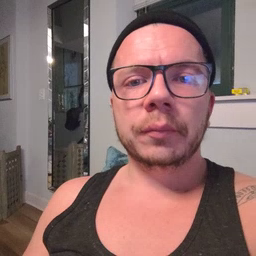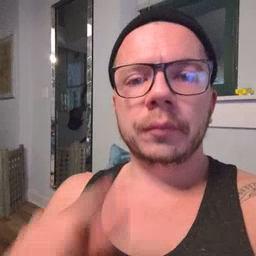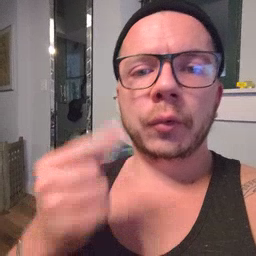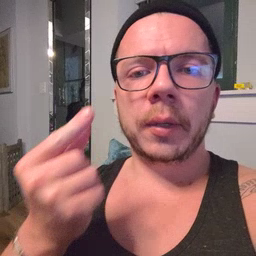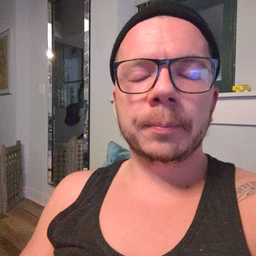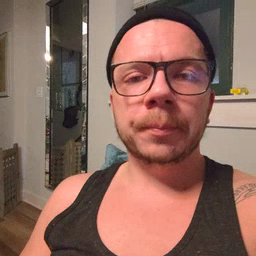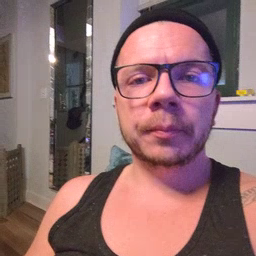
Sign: green